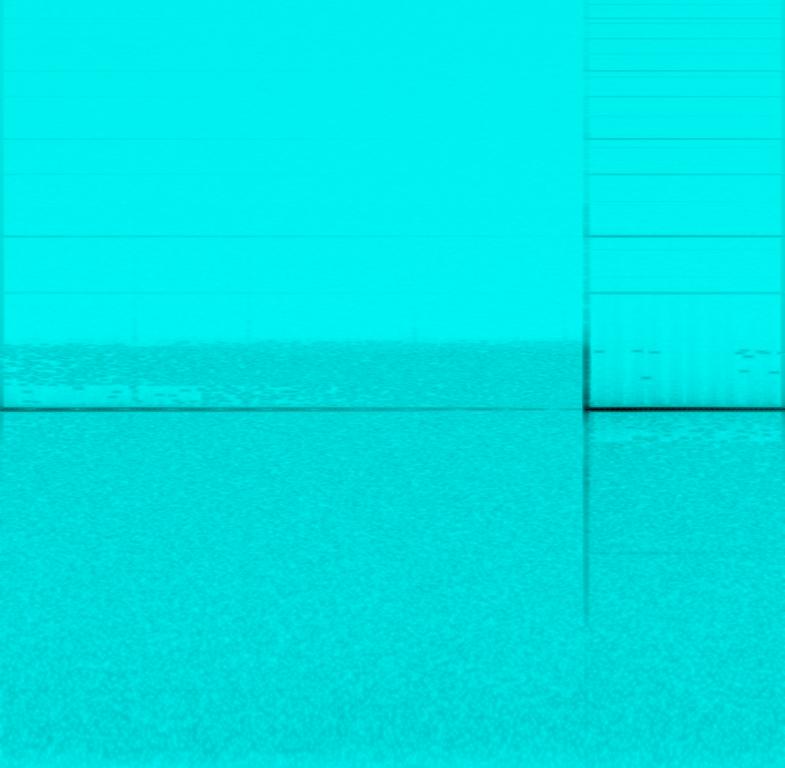
This audio contains someone playing a very high pitched tone using tingsha bells. This is an amateur recording.